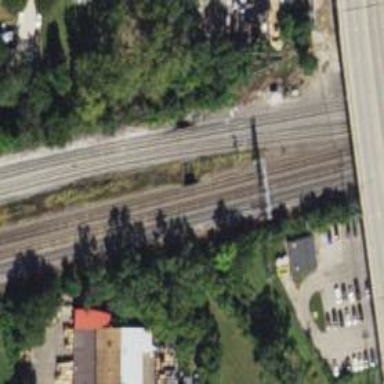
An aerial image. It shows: Railway signal.